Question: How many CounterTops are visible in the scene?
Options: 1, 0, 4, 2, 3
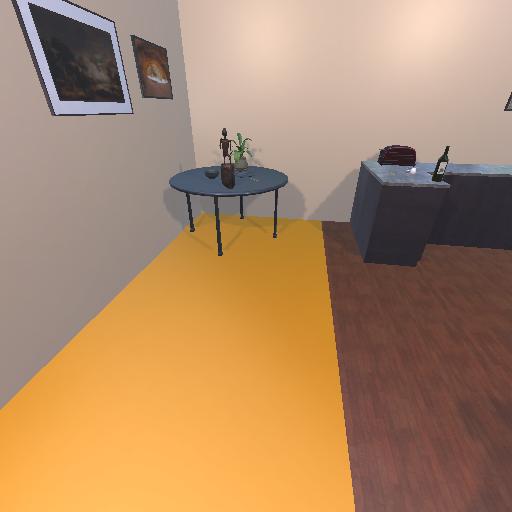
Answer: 1